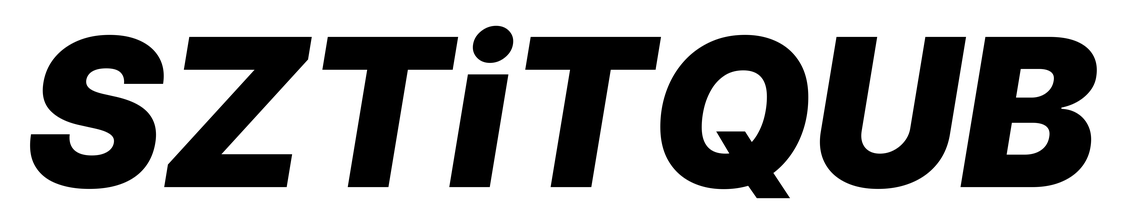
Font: Inter-Italic_Black_Italic